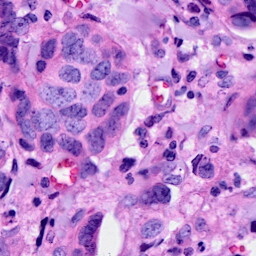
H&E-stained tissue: Breast